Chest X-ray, AP view. Patient: 69 years old, sex M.
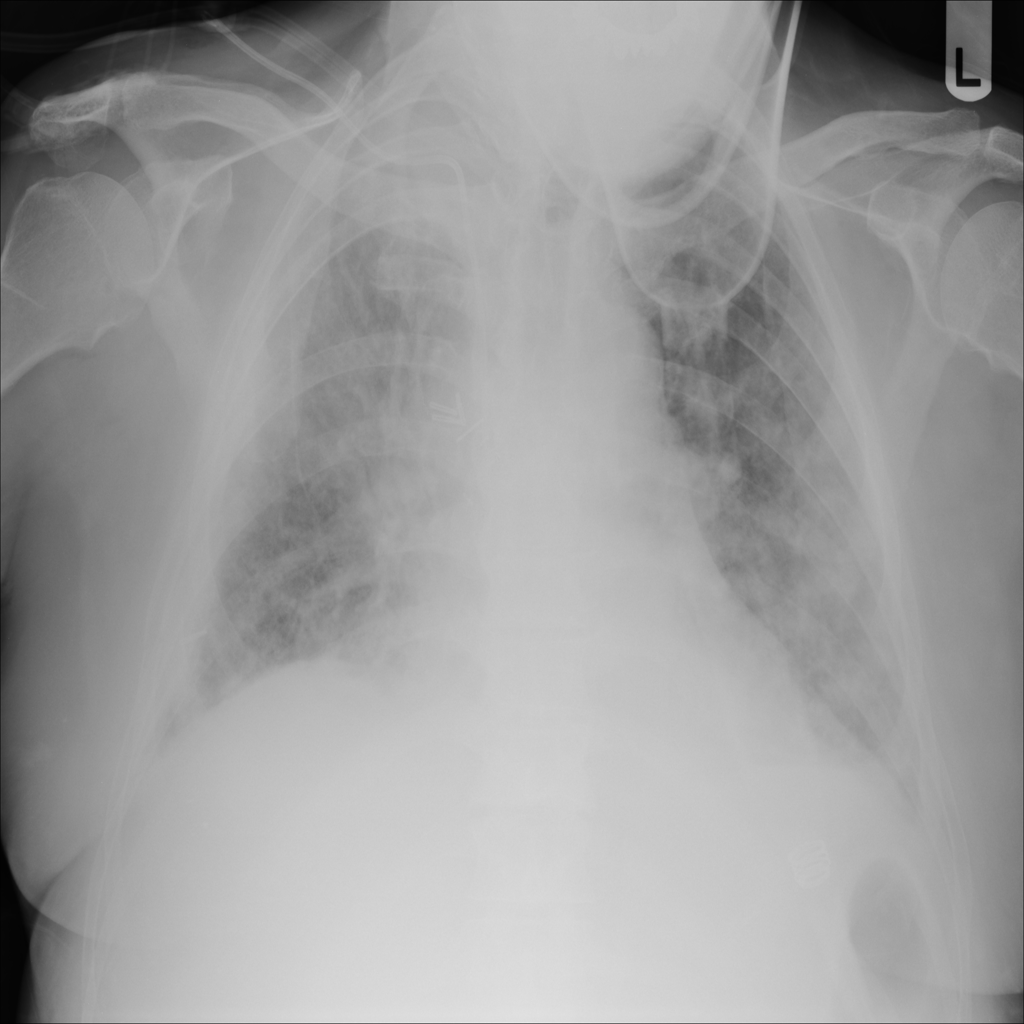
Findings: No Finding